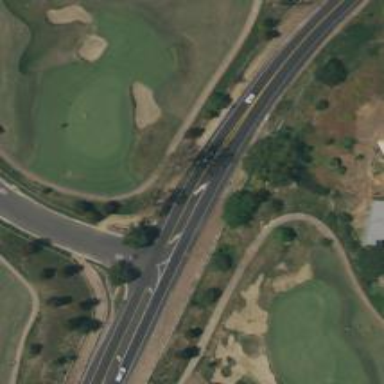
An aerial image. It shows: Golf cartpath that is also road path.